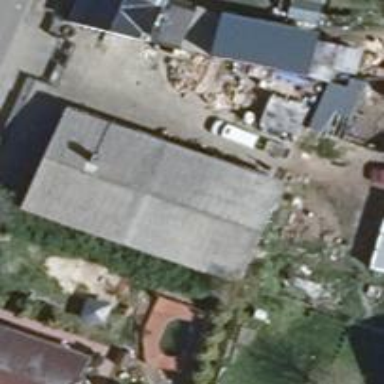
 oriented along the structure. The roof is painted grey."